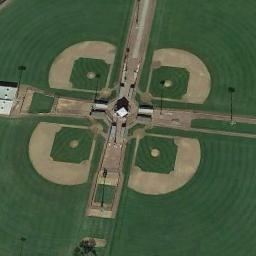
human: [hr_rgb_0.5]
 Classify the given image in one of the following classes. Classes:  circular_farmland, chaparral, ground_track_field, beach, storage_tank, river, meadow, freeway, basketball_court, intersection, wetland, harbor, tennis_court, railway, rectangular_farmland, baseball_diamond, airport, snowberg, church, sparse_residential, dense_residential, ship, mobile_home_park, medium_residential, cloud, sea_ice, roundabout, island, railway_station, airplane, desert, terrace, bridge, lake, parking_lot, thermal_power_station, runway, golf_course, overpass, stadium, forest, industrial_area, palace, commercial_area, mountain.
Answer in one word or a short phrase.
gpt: baseball_diamond